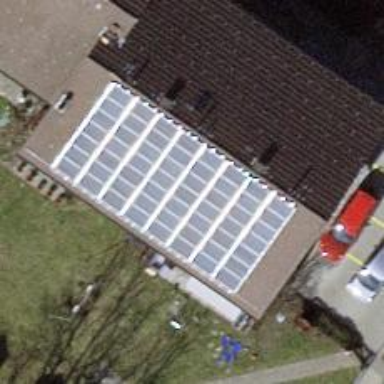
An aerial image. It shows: Solar power generator utilizing photovoltaic technology with solar photovoltaic panels.